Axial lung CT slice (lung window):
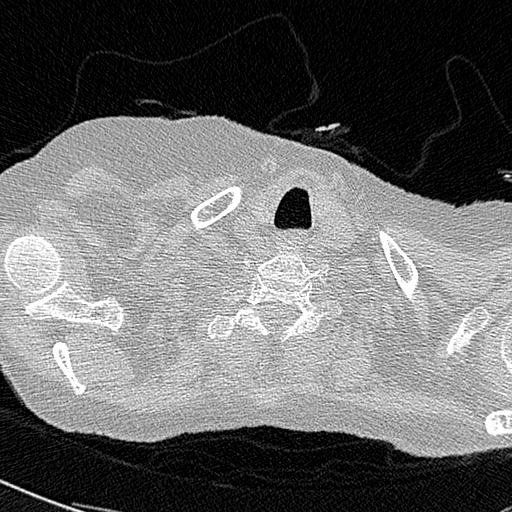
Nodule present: no